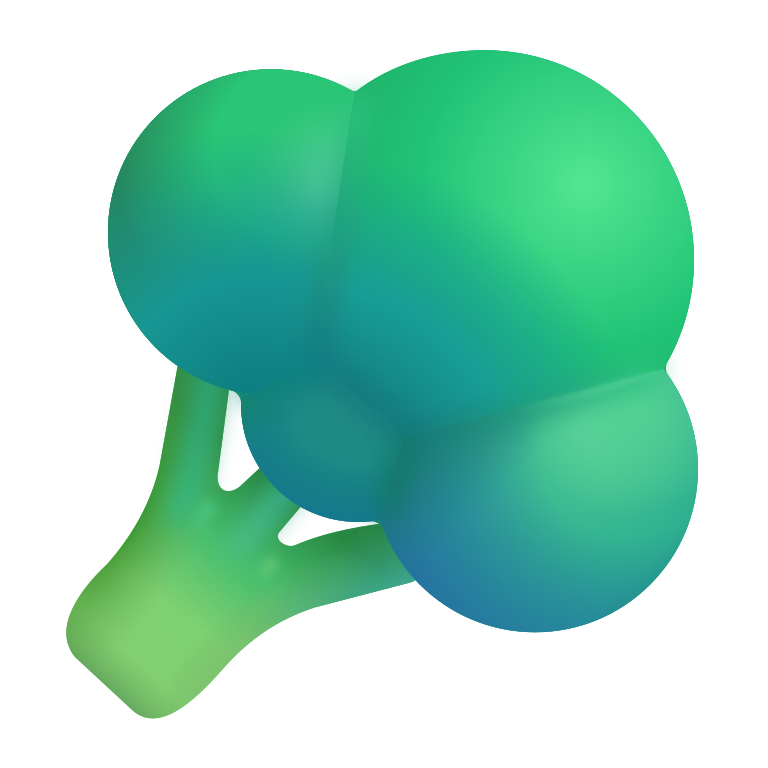
broccoli color